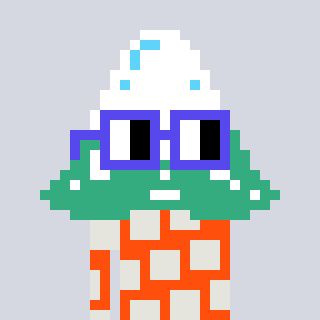
a pixel art character with square blue glasses, a snowy mountain-shaped head and a orange-colored body on a cool background